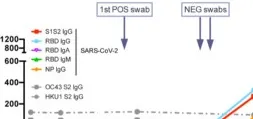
Immune response to SARS-CoV-2 infection. Anti-SARS-CoV-2 and anti-OC43/HKU1 Coronaviruses antibody serum level in our patient.
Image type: chart (chart)